Aerial crown-view tile of a tropical tree (Barro Colorado Island, Panama), acquired 20250124:
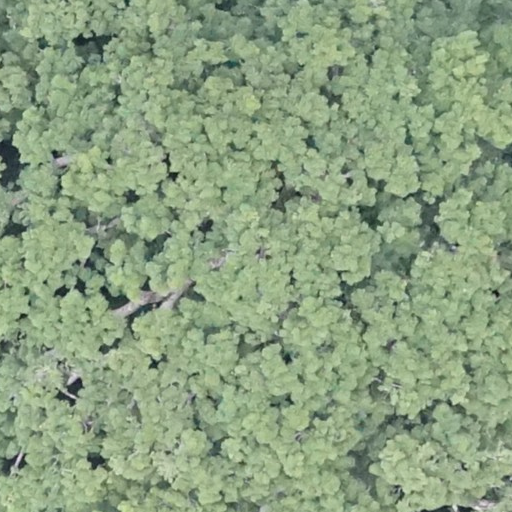
Species: Ceiba pentandra
GBIF accepted scientific name: Ceiba pentandra
Crown area: 1087.464 m²